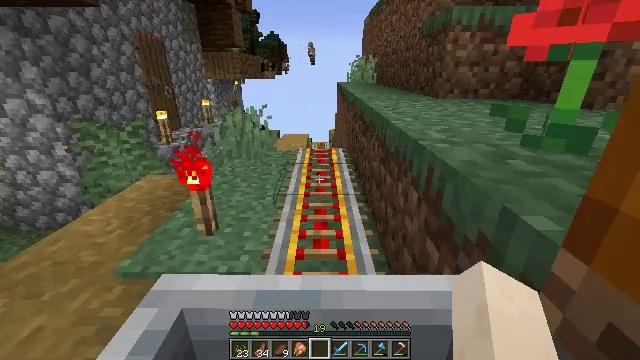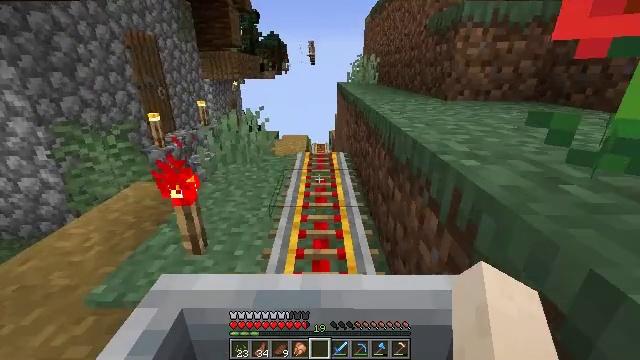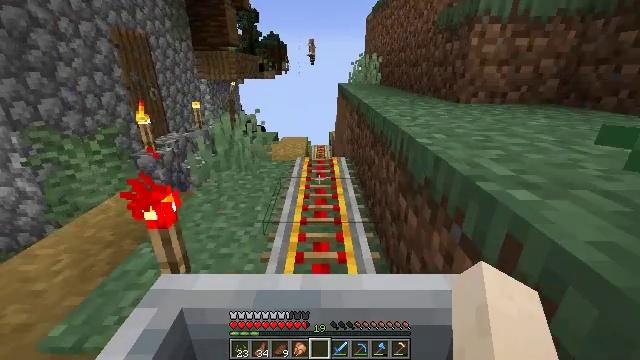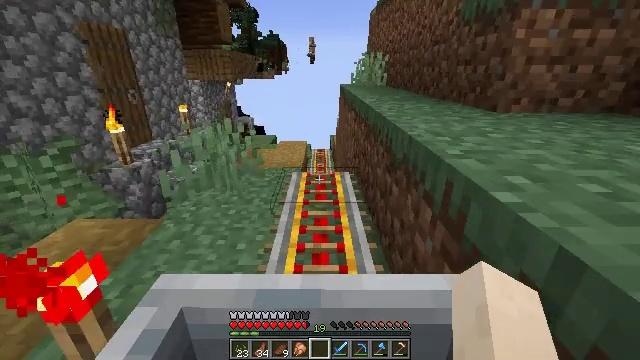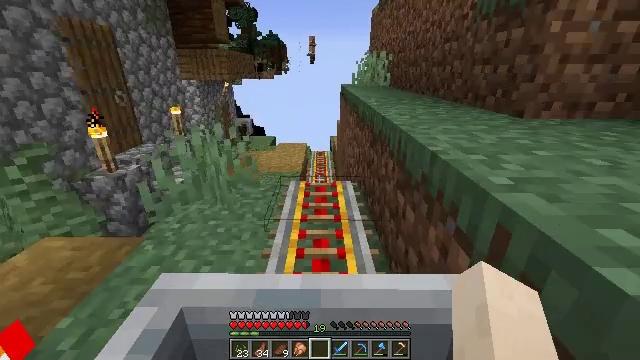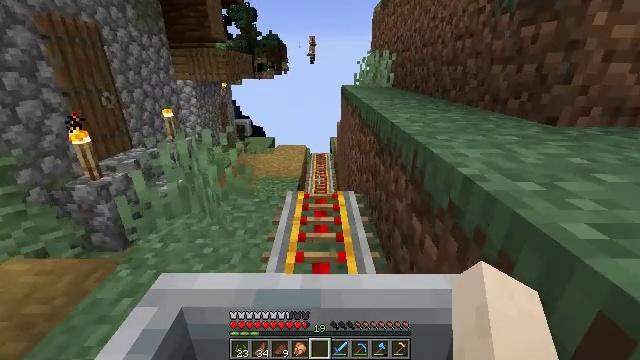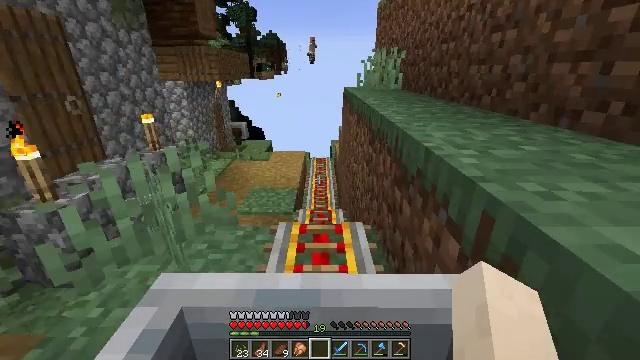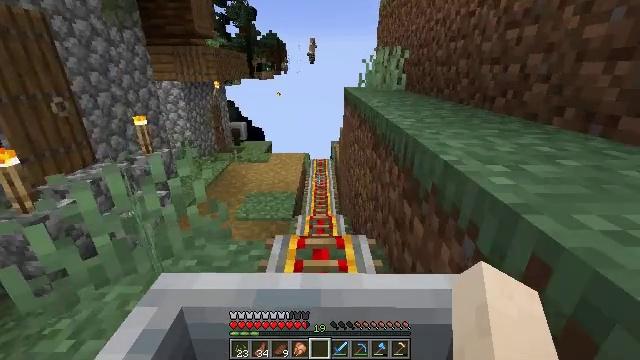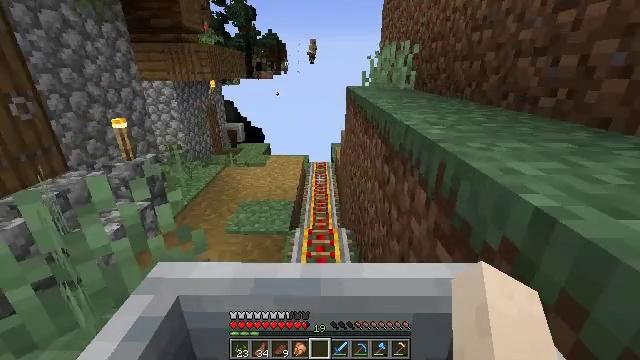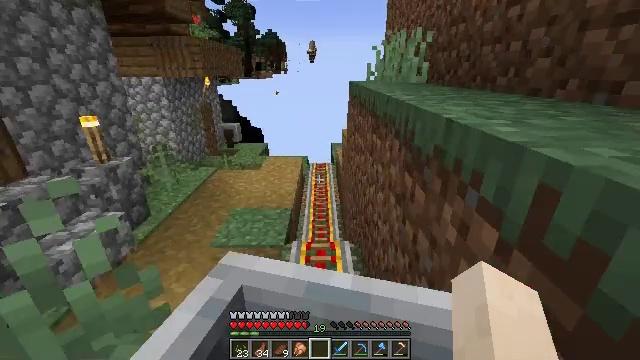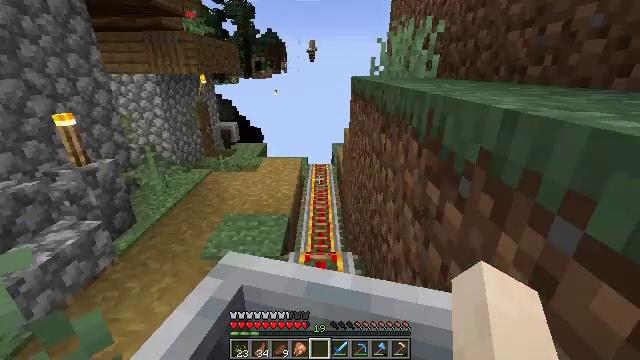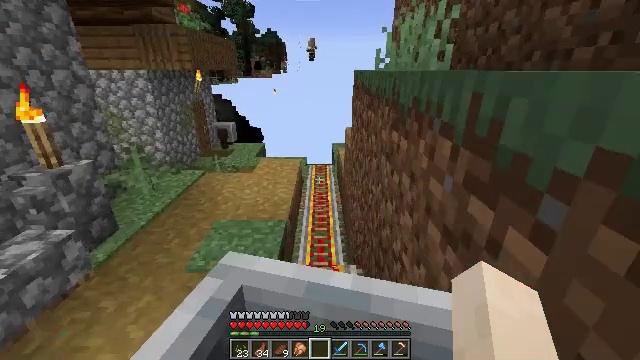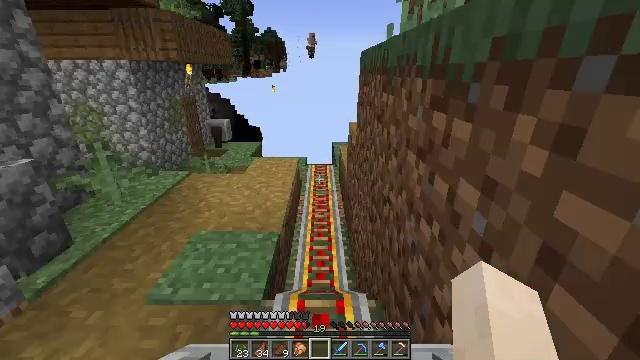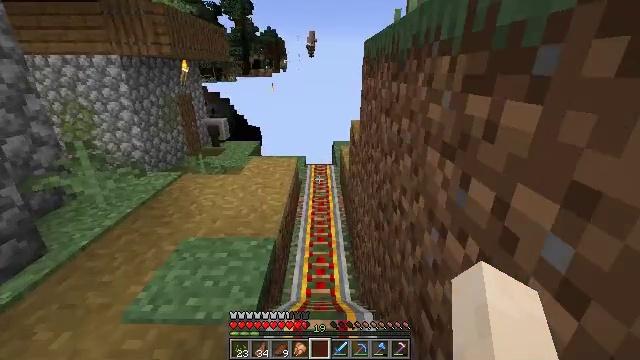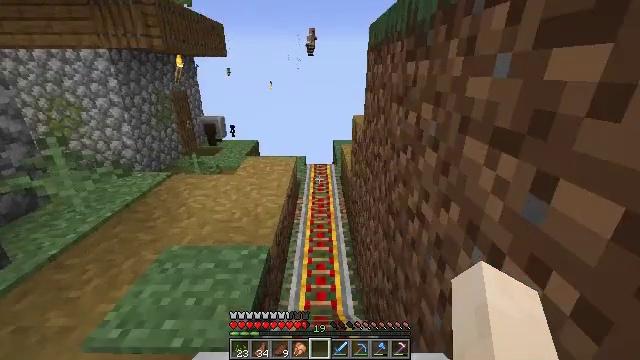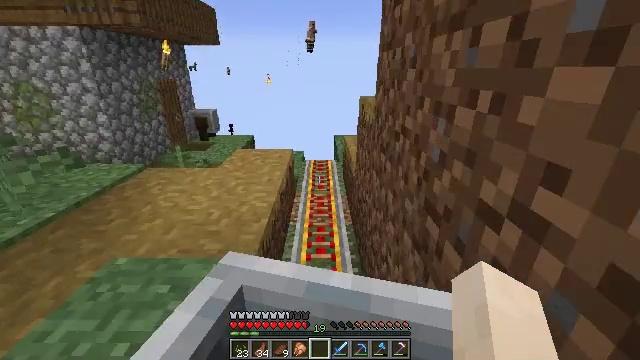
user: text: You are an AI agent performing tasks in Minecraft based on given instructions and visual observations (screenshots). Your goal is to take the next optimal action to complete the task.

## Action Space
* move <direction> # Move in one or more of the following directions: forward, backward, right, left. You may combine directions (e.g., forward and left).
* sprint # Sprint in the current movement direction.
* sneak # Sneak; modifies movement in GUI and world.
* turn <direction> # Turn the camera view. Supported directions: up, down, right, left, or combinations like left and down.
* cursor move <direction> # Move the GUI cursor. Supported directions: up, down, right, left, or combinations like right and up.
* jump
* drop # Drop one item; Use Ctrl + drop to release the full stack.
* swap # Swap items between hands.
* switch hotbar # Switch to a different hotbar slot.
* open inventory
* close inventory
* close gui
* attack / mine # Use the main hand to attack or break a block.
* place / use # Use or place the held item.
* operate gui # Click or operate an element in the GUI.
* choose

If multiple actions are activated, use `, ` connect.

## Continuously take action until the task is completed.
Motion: motion action
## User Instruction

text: Get wheat from the farmland.
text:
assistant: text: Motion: no_op
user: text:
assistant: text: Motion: no_op
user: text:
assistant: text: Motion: no_op
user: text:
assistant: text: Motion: no_op
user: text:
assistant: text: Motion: no_op
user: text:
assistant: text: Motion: no_op
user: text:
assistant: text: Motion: no_op
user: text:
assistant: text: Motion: no_op
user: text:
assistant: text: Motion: no_op
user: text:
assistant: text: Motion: no_op
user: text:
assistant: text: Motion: no_op
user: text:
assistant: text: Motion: no_op
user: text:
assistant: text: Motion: no_op
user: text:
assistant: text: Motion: no_op
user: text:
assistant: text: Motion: no_op
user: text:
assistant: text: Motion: no_op
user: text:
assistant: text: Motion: no_op
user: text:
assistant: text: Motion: no_op
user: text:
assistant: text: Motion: no_op
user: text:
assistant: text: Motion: no_op
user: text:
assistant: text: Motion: no_op
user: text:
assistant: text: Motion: no_op
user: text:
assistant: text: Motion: no_op
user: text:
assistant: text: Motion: no_op
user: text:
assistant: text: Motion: no_op
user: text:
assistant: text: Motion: no_op
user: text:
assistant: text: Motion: no_op
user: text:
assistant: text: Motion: no_op
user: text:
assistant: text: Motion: no_op
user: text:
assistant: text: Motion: no_op